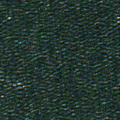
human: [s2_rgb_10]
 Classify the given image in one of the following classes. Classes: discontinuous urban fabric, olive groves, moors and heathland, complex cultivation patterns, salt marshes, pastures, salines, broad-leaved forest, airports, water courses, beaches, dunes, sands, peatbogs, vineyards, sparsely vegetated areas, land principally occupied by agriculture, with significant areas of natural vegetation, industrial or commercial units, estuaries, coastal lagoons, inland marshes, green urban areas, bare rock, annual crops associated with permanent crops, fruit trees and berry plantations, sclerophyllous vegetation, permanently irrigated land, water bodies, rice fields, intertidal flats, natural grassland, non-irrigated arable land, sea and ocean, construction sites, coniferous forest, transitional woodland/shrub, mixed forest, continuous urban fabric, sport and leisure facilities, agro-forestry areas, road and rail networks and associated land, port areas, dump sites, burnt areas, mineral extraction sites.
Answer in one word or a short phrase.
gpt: sea and ocean